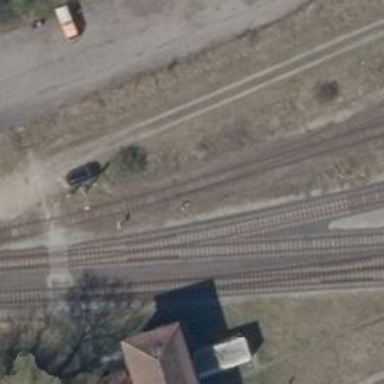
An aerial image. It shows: Railway switch with the turnout side on the right.